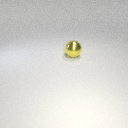
large yellow metal sphere